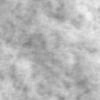
Label: no_change